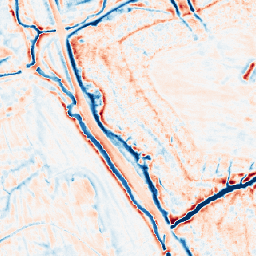
Category: edge_preserving
Decomposition family: bilateral
Decomposition parameters: d: 15
sigma_color: 75
sigma_space: 50
Upsampling method: nearest
Upsampling parameters: scale: 4
Upsampling scale: 4